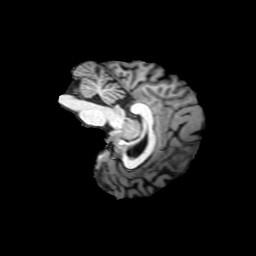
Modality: T1w
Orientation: sagittal
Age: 45
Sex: female
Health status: ill